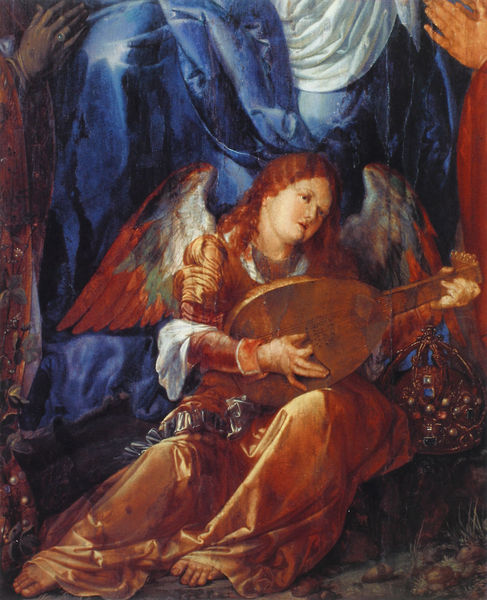
Titel: Das Rosenkranzbild
Künstler: Albrecht Dürer
Institution: Prag, Nationalgalerie
Schlagwörter: blau, feder, flügel, gemälde, hand, weiß, gelb, sitzen, ausschnitt, orange, rot, tuch, wiese, falten, federn, gesicht, kleidung, hände, instrument, boden, gold, musik, edelsteine, krone, locken, engel, füße, spielen, detail, musizieren, korb, ring, rothaarig, beten, gebet, betende, laute, mandoline, zupfen, madonna, betend, mandola, musiziere, gelkb